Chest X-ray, PA view. Patient: 49 years old, sex M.
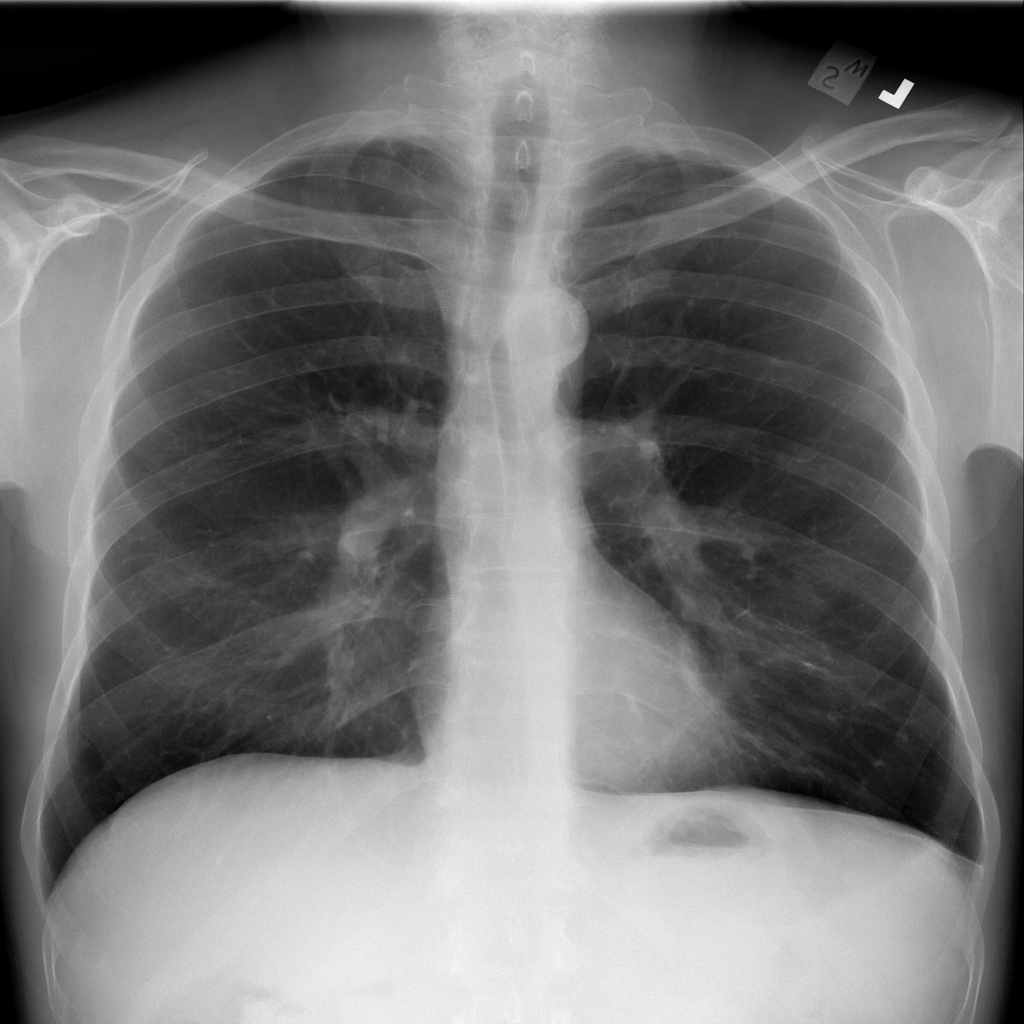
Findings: Infiltration